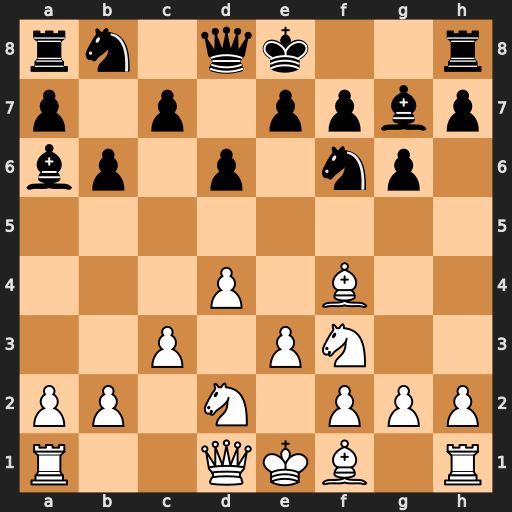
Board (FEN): rn1qk2r/p1p1ppbp/bp1p1np1/8/3P1B2/2P1PN2/PP1N1PPP/R2QKB1R
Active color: w
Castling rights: KQkq
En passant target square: -
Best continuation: Bxa6 Nxa6 Qa4+ Qd7 Qxa6